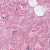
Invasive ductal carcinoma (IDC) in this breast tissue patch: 0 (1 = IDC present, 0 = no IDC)